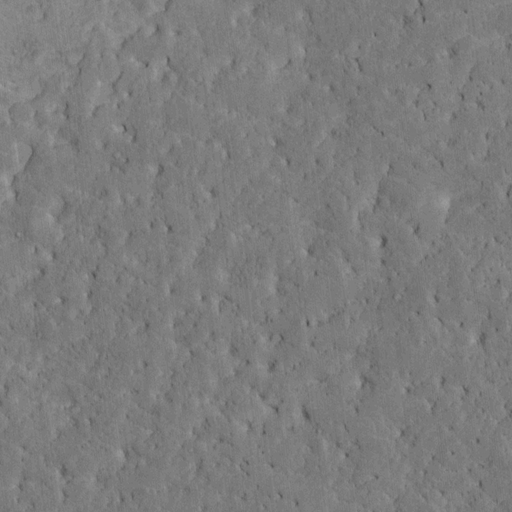
Classes present: Background